【题型】解答题　【知识点】平面几何　【难度】medium
如图1, $\angle AOB = 90^\circ$, $OA = 4$, $OB = 5$, 点 $P$ 在半径为 $2$ 的 $\odot O$ 上, 求 $\frac{1}{2} AP + BP$ 的最小值。

【问题解决】小明是这样做的：如图2, 在 $OA$ 上取一点 $C$ 使得 $OC = 1$, 这样可得 $\frac{OC}{OP} = \frac{1}{2} = \frac{OP}{OA}$, 又因为 $\angle COP = \angle POA$, 所以可得 $\triangle COP \sim \triangle POA$, 所以 $\frac{CP}{AP} = \frac{OP}{OA} = \frac{1}{2}$, 得 $CP = \frac{1}{2} AP$ 所以 $\frac{1}{2} AP + BP = CP + BP$。又因为 $CP + BP \geq CB = \sqrt{OC^2 + OB^2}$, 所以 $\frac{1}{2} AP + BP$ 最小值为\_\_\_\_\_\_。

【思路点拨】小明通过构造相似形(图3), 将 $\frac{1}{2} AP$ 转化成 $CP$, 再利用“两点之间线段最短”求出 $CP + BP$ 的最小值。

【尝试应用】如图4, $\angle AOB = 60^\circ$, $OA = 10$, $OB = 9$, 点 $P$ 是半径为 $6$ 的 $\odot O$ 上一动点, 求 $AP + \frac{2}{3} BP$ 最小值。

【能力提升】如图5, $\angle ABC = 120^\circ$, $BA = BC = 8$, 点 $D$ 为平面内一点且 $BD = 3CD$, 连接 $AD$, 则 $\triangle ABD$ 面积的最大值为\_\_\_\_\_\_。

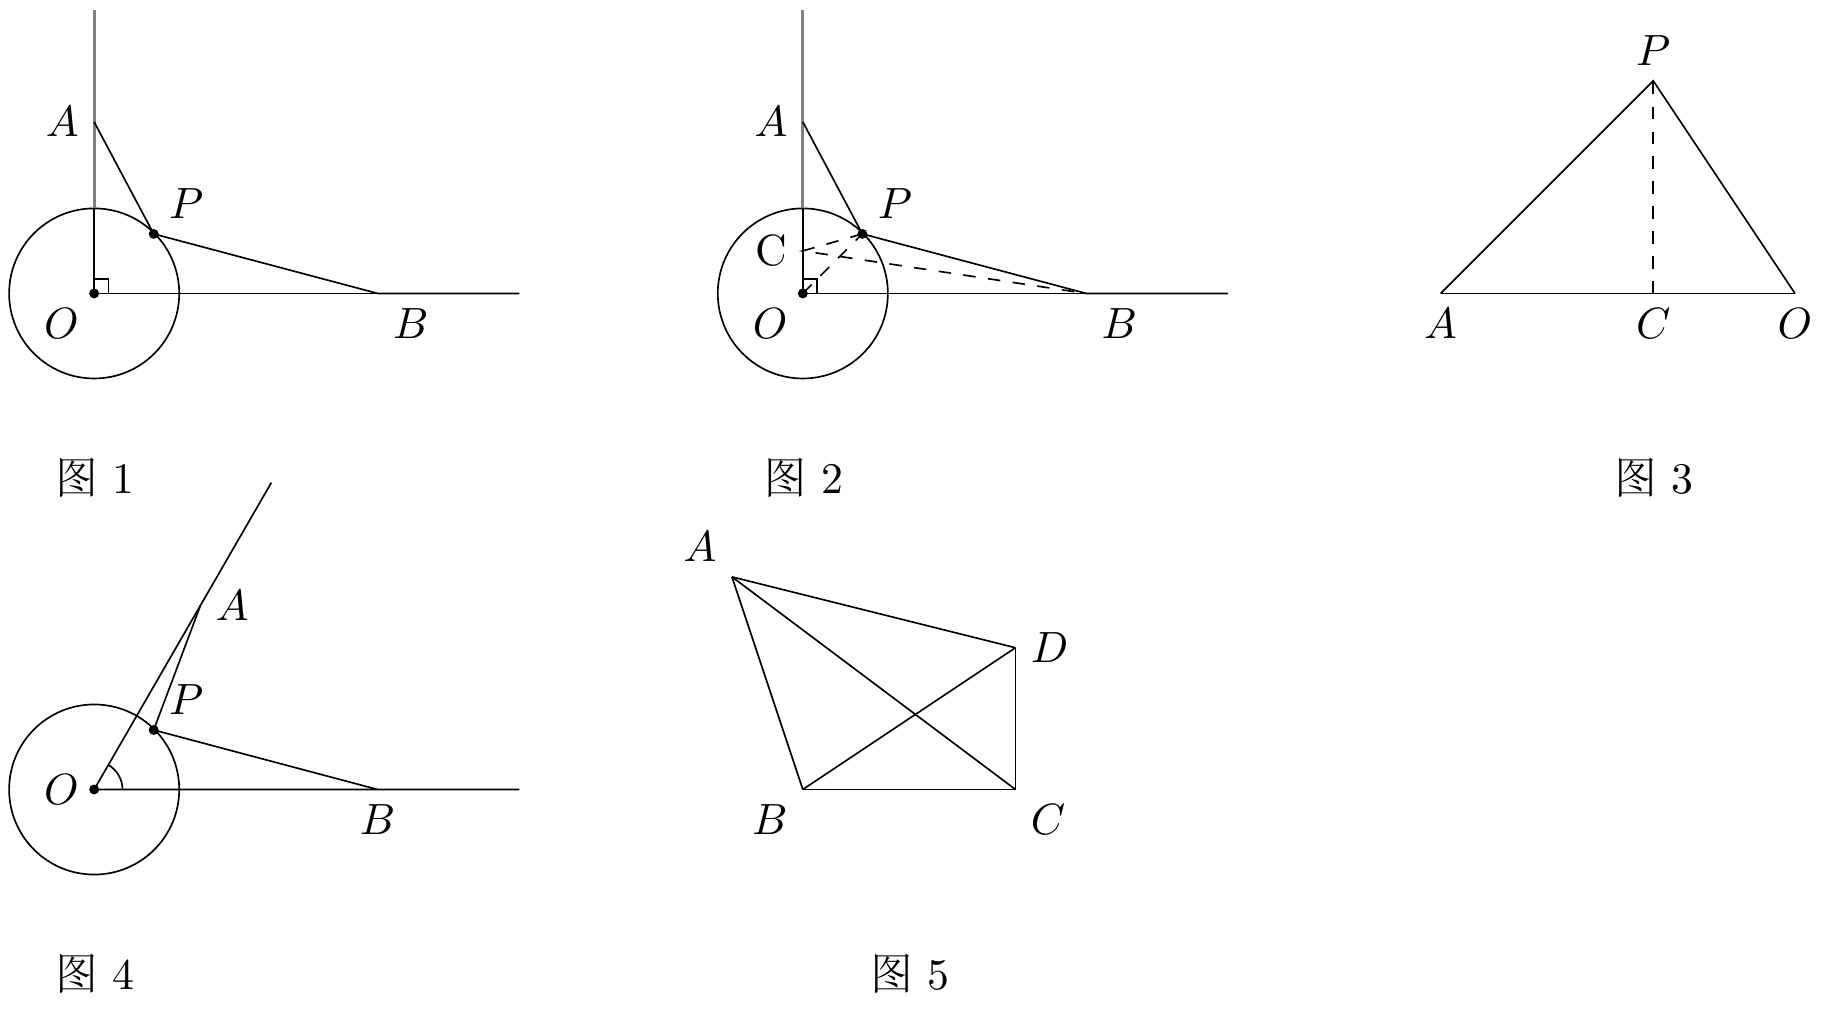
【解答】
解：【问题解决】如图, 在 $Rt \triangle BOC$ 中, $CB = \sqrt{OC^2 + OB^2} = \sqrt{1^2 + 5^2} = \sqrt{26}$,

$\frac{1}{2} AP + BP$ 的最小值为 $\sqrt{26}$。

故答案为：$\sqrt{26}$；

【尝试应用】如图, 在 $OB$ 上取一点 $C$, 使 $OC = 4$, 连接 $PO, PC, AC$,

$\frac{OC}{OP} = \frac{4}{6} = \frac{2}{3}$, $\frac{OP}{OB} = \frac{6}{9} = \frac{2}{3}$,

$\therefore \frac{OC}{OP} = \frac{OP}{OB}$,

$\because \angle POC = \angle BOP$,

$\therefore \triangle POC \sim \triangle BOP$,

$\therefore \frac{PC}{PB} = \frac{OC}{OP} = \frac{2}{3}$,

$\therefore PC = \frac{2}{3} PB$,

$\therefore AP + \frac{2}{3} BP = AP + PC \geq AC$,

过点 $C$ 作 $CD \perp OA$ 于 $D$, $CD = OC \cdot \sin \angle AOC = 4 \times \sin 60^\circ = 4 \times \frac{\sqrt{3}}{2} = 2\sqrt{3}$,

$OD = \frac{1}{2} OC = \frac{1}{2} \times 4 = 2$, $AD = OA - OD = 10 - 2 = 8$,

在 $Rt \triangle ACD$ 中, $AC = \sqrt{AD^2 + CD^2} = \sqrt{8^2 + (2\sqrt{3})^2} = 2\sqrt{19}$,

$\therefore AP + \frac{2}{3} BP$ 最小值为 $2\sqrt{19}$；

【能力提升】在 $BC$ 上取一点 $E$, 使 $BE = 6$, 延长 $BC$ 到 $F$, 使 $BF = 12$, 则 $CE = 2$, $CF = 4$,

$\frac{CE}{BE} = \frac{2}{6} = \frac{1}{3}$, $\frac{CF}{BF} = \frac{4}{12} = \frac{1}{3}$,

$\because BD = 3DC$,

$\therefore \frac{CE}{BE} = \frac{CF}{BF} = \frac{CD}{BD} = \frac{1}{3}$,

连接 $DE, DF$, 由

$\frac{S_{\triangle DEC}}{S_{\triangle DBE}} = \frac{EC}{BE} = \frac{DC}{BD}$, $\frac{S_{\triangle CDF}}{S_{\triangle BDF}} = \frac{CF}{BF} = \frac{DC}{BD}$,

$\therefore$ 点 $E, F$ 到 $BD, CD$ 的距离相等,

$\therefore DE, DF$ 是 $\triangle BDC$ 的内、外角平分线,

$\therefore \angle EDF = 90^\circ$,

$\because$ 点 $D$ 是平面内任意一点,

$\therefore$ 点 $D$ 在以 $EF$ 为直径的圆 $O$ 上,

过点 $O$ 作 $DG \perp AB$ 交 $AB$ 的延长线于点 $G$, 交圆 $O$ 于点 $D$, 则 $DG$ 是直线 $AB$ 到圆上的最大距离, 此时 $\triangle ABD$ 的面积最大,

$\because EF = BF - BE = 12 - 6 = 6$, $EO = 3$,

$\therefore BO = BE + EO = 6 + 3 = 9$,

在 $Rt \triangle BOG$ 中, $\angle OBG = 180^\circ - \angle ABC = 180^\circ - 120^\circ = 60^\circ$,

$\therefore OG = BO \cdot \sin \angle OBG = 9 \times \sin 60^\circ = 9 \times \frac{\sqrt{3}}{2} = \frac{9\sqrt{3}}{2}$,

$\therefore DG = OG + OD = \frac{9\sqrt{3}}{2} + 3$,

$\therefore S_{\triangle ABD} = \frac{1}{2} AB \cdot DG = \frac{1}{2} \times 8 \times (\frac{9\sqrt{3}}{2} + 3) = 18\sqrt{3} + 12$。
$\therefore \triangle ABD面积的最大值为18\sqrt{3}+12$,
故答案为：$18\sqrt{3} + 12$。
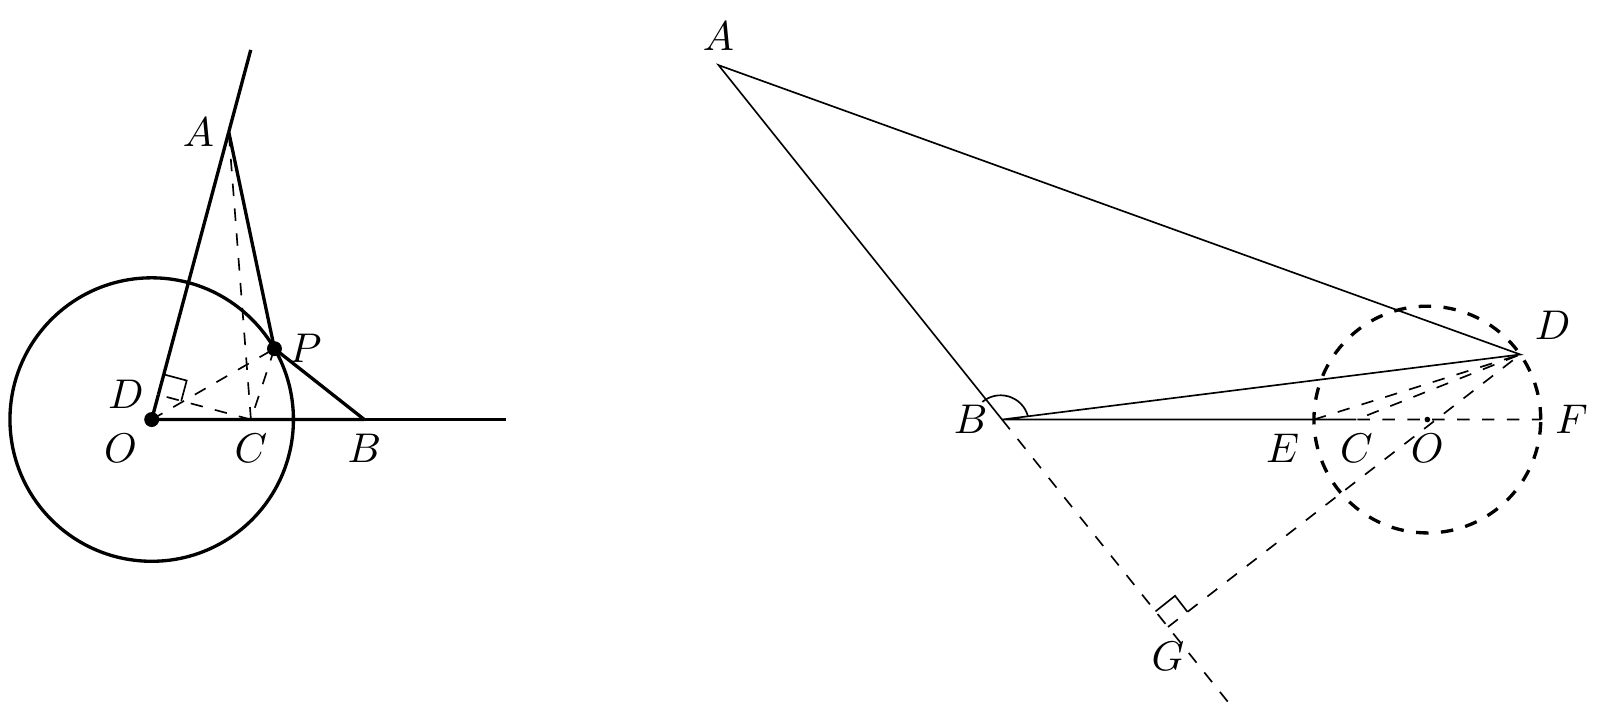